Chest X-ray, PA view. Patient: 35 years old, sex F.
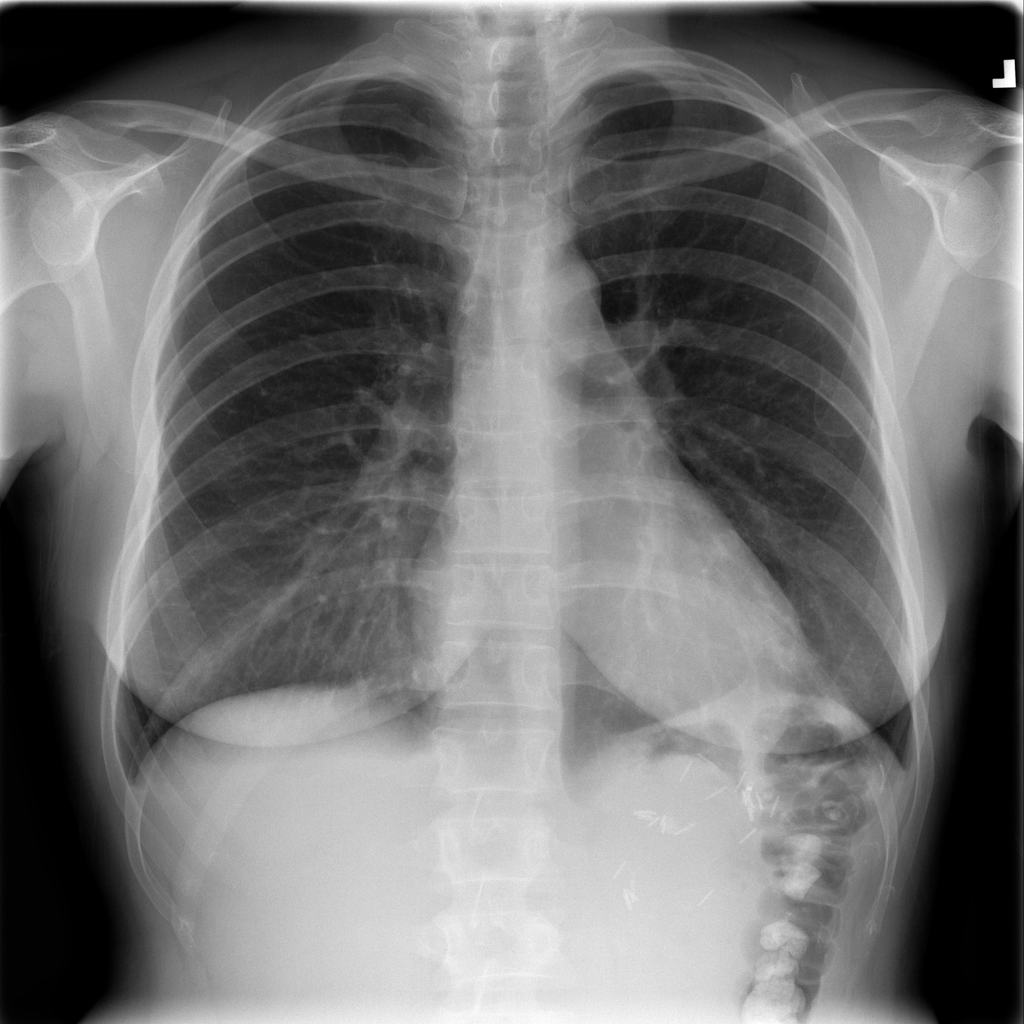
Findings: Pneumothorax